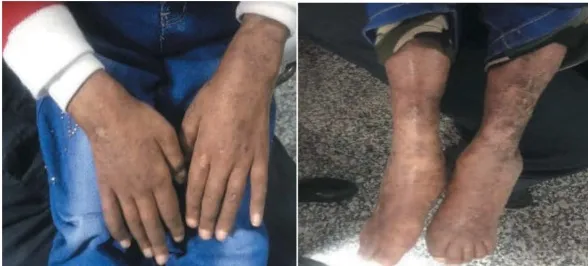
Cutaneous granulomatous lesions on the extremities (Case 2).
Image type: medical_photograph (skin_photograph)